Question: I need to code a grid for search. Please see the screenshot. When user click 'search', it will use ajax to load first page data into grid, then user clicks the page number, it will go to page 2,.... how to design this Ajax ? do you have any prototype ?
I am using jqgrid + JQuery.
Thanks

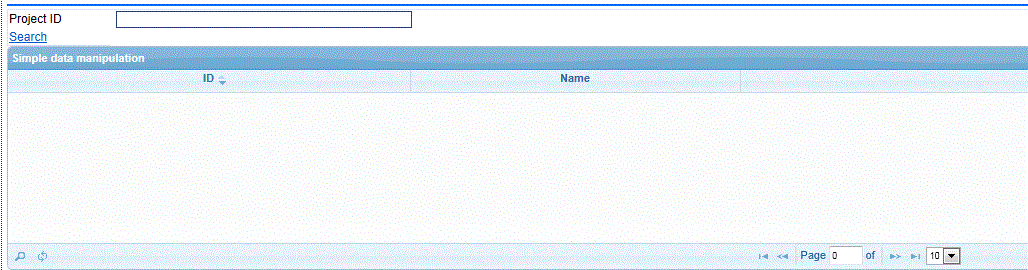
Answer: '''
<input type="text" name="ProjectID" id="ProjectID" />
<a href="#" id="SearchBtn">Search</a>
'''
you need to write "beforeRequest" event handler to attach additional parameters to the ajax request:
'''
...
"url": '/SearchUrl'
"beforeRequest" : function DataBrowserGridOnBeforeRequest() {
$("#TheGrid").jqGrid('setGridParam', {
postData: { "searchText": $('#ProjectID').val()}
});
}
...
$("SearchBtn").click(function(){
$("#TheGrid").trigger('reloadGrid');
});
'''